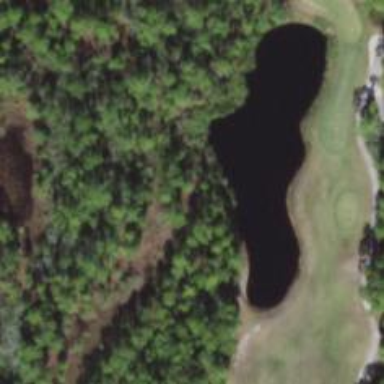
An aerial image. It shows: Water hazard on golf course. The hazard is natural water feature.